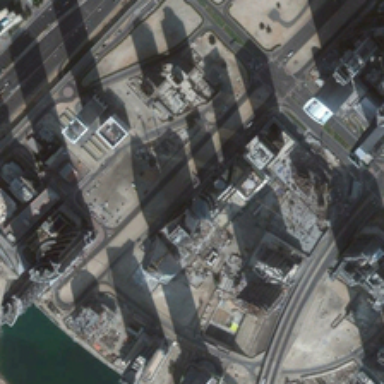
Many buildings are near a road and a river in a commercial area .